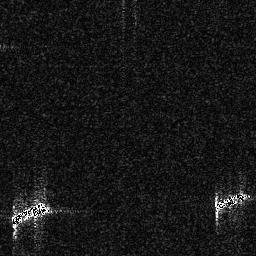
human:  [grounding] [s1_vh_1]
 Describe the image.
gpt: In the satellite image, there is  <ref>1 medium ship </ref> <box>[[3, 78, 18, 87, 0]]</box> located at bottom left,  <ref>1 medium ship </ref> <box>[[82, 74, 96, 82, 0]]</box> located at bottom right.